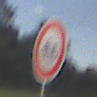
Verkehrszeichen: VerbotMofas
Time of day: MorningAfternoon
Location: Outdoor (Nature)
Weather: PartlyCloudy
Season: NotSpecified
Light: Natural